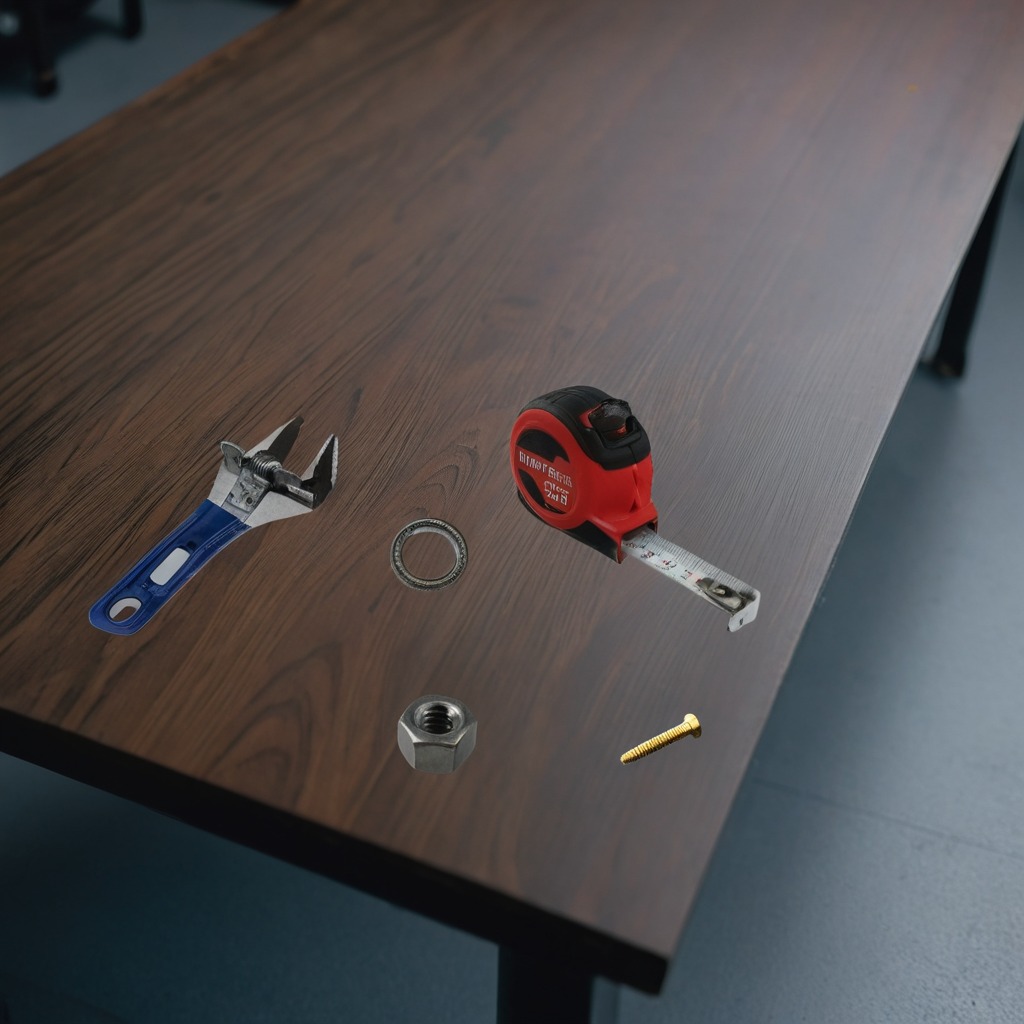
A ball bearing, measuring tape, metal machine screw, metal nut, and wrench are lying on the old table in a garage at twilight.